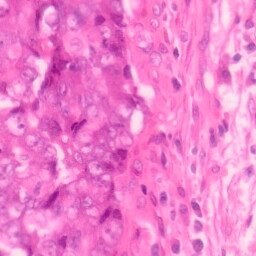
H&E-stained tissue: Colon